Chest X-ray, PA view. Patient: 27 years old, sex M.
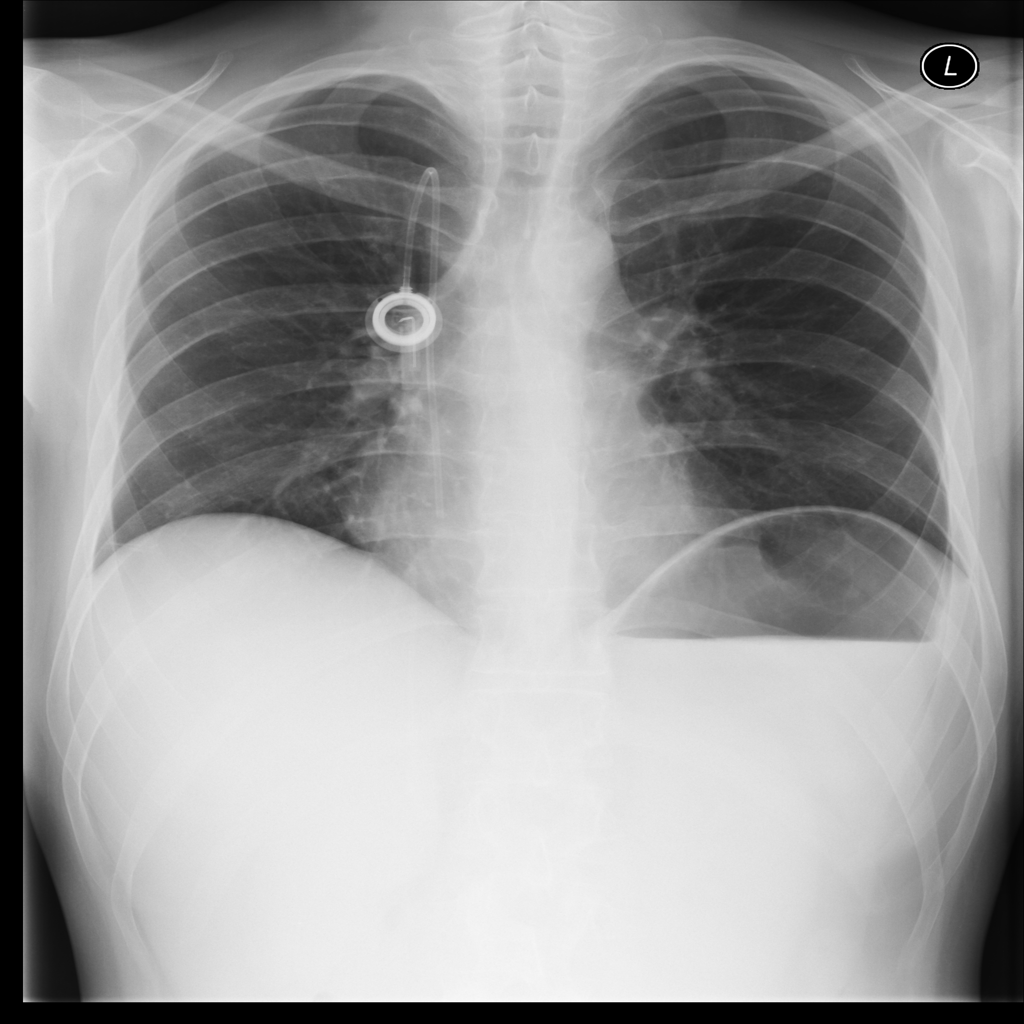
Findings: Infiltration